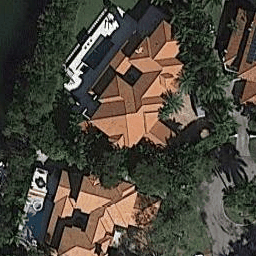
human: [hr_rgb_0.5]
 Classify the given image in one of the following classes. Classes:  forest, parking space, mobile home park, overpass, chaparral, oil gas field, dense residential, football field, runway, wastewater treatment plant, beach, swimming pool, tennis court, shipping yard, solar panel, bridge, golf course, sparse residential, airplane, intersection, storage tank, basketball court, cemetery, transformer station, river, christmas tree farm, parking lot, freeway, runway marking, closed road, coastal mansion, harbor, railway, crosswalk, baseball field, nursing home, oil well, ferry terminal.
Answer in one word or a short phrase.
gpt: coastal mansion